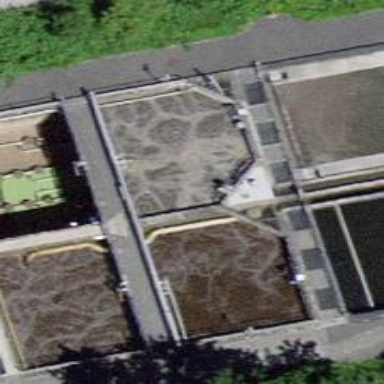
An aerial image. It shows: Image of wastewater.